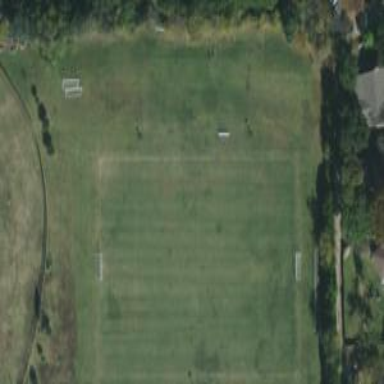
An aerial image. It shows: Soccer pitch for leisureland activities.